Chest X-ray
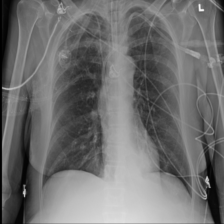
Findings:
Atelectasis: negative
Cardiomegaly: negative
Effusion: negative
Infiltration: negative
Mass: negative
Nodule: negative
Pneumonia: negative
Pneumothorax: negative
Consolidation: negative
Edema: negative
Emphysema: negative
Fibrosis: negative
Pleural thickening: negative
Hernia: negative